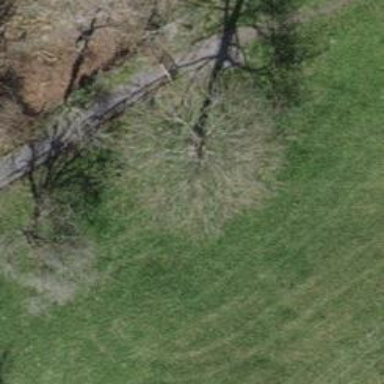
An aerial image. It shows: Single tag "natural: tree."